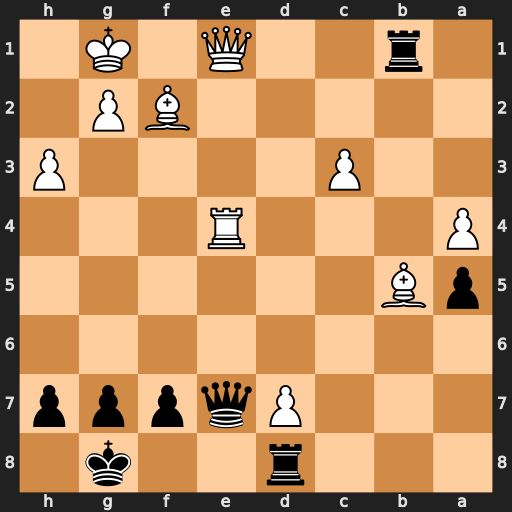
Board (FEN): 3r2k1/3Pqppp/8/pB6/P3R3/2P4P/5BP1/1r2Q1K1
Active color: b
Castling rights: -
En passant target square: -
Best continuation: Qxe4 Qxb1 Qxb1+